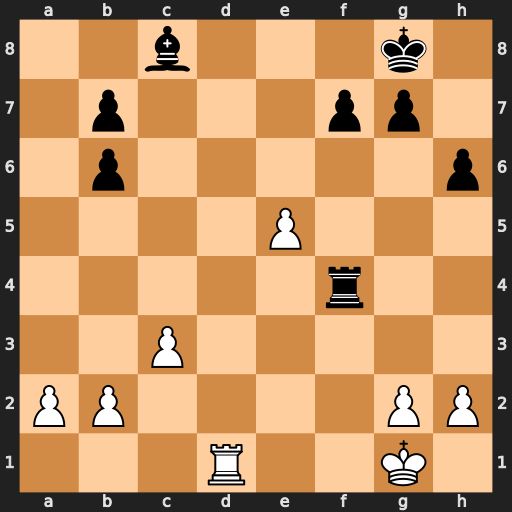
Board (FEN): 2b3k1/1p3pp1/1p5p/4P3/5r2/2P5/PP4PP/3R2K1
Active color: w
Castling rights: -
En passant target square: -
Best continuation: Rd8+ Kh7 Rxc8